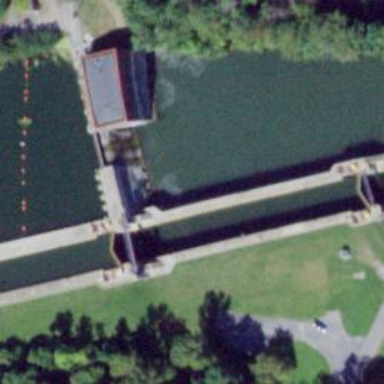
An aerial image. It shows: Dam across waterway.